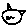
Label: cat